Question: I used the code below and all PHPexcel library data are in the image below.
'''
<?php
$inputFileName = './NIB.xlsx';
$inputFileType = PHPExcel_IOFactory::identify($inputFileName);
$objReader = PHPExcel_IOFactory::createReader($inputFileType);
$objPHPExcel = $objReader->load($inputFileName);
?>
'''

I want to read NIB.xlsx file and I have read this <URL>.
However, when I run my PHP script, I received the following error:
> Fatal error: Class 'PHPExcel_IOFactory' not found in phpExcel in untitled-2.php
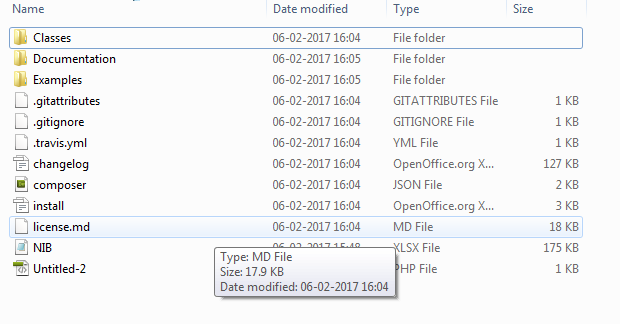
Answer: I think you forgot to include the PHPExcel file
Add this line at the beginning of your code
'''
require 'PHPExcel/Classes/PHPExcel.php';
'''
Dont forget to add the path of your folder,incase its in a different folder